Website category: movie
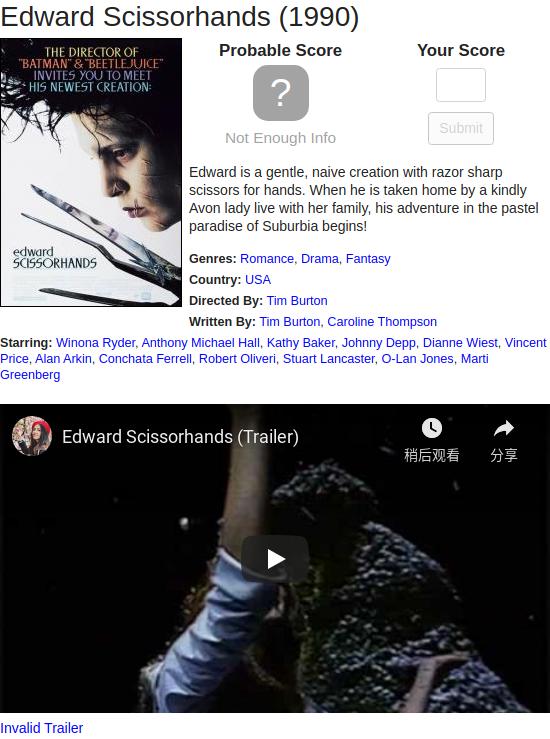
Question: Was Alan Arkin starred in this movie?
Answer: yes

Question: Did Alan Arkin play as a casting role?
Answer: yes

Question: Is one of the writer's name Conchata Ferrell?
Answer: no

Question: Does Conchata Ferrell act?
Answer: yes

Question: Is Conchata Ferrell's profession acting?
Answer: yes

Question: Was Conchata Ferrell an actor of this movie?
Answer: yes

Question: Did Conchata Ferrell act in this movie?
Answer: yes

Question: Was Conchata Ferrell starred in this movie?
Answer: yes

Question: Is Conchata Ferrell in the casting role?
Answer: yes

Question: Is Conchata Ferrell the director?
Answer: no

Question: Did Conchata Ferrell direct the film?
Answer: no

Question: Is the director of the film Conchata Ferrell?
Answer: no

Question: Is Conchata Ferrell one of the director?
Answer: no

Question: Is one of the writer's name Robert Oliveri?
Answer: no

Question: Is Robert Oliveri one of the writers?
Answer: no

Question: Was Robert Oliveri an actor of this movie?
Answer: yes

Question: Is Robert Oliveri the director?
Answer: no

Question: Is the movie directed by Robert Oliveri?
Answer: no

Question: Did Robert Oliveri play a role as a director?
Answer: no

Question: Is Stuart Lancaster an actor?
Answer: yes

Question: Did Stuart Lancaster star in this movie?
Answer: yes

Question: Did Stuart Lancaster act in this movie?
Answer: yes

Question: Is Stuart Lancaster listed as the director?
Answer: no

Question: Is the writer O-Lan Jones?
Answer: no

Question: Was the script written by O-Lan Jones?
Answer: no

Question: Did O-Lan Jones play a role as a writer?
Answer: no

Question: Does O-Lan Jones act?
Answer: yes

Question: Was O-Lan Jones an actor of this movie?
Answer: yes

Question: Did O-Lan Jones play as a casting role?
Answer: yes

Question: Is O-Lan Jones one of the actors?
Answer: yes

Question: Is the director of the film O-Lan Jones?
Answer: no

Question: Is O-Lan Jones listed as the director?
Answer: no

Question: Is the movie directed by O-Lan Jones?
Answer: no

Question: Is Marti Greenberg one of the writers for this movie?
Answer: no

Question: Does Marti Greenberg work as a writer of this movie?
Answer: no

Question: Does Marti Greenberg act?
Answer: yes

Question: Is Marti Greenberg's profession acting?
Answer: yes

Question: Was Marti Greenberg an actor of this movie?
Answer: yes

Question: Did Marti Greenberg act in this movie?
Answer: yes

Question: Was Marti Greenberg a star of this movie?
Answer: yes

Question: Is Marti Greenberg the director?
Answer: no

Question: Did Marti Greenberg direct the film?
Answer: no

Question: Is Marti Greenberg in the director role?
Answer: no

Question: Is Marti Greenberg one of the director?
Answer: no